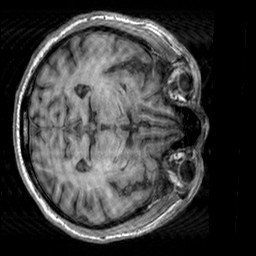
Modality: T1w
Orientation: axial
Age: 64
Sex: male
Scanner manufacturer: siemens
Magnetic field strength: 3 T
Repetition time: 2.3 s
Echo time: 0.00303 s